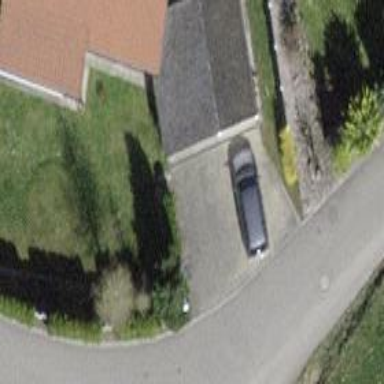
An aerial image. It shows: Garage.